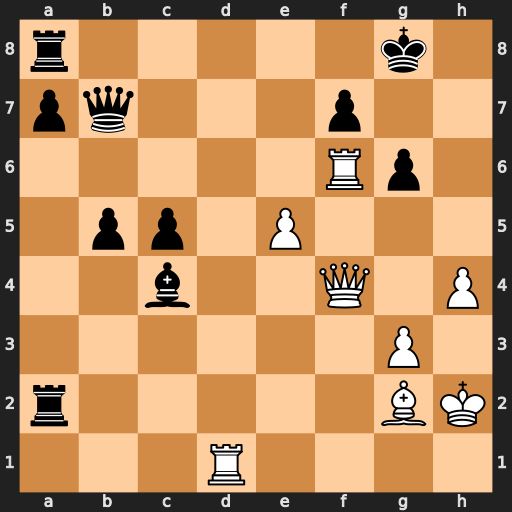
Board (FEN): r5k1/pq3p2/5Rp1/1pp1P3/2b2Q1P/6P1/r5BK/3R4
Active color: w
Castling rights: -
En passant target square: -
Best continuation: Rd2 Rxd2 Qxd2 Qe7 Bxa8